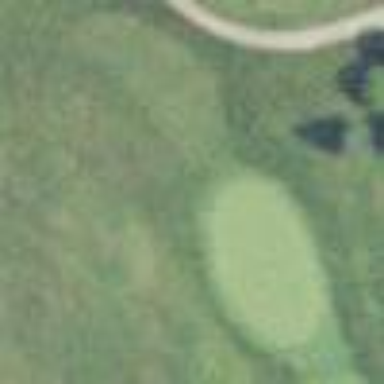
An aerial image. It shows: Grassy area designated as golf fairway.